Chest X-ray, AP view. Patient: 58 years old, sex M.
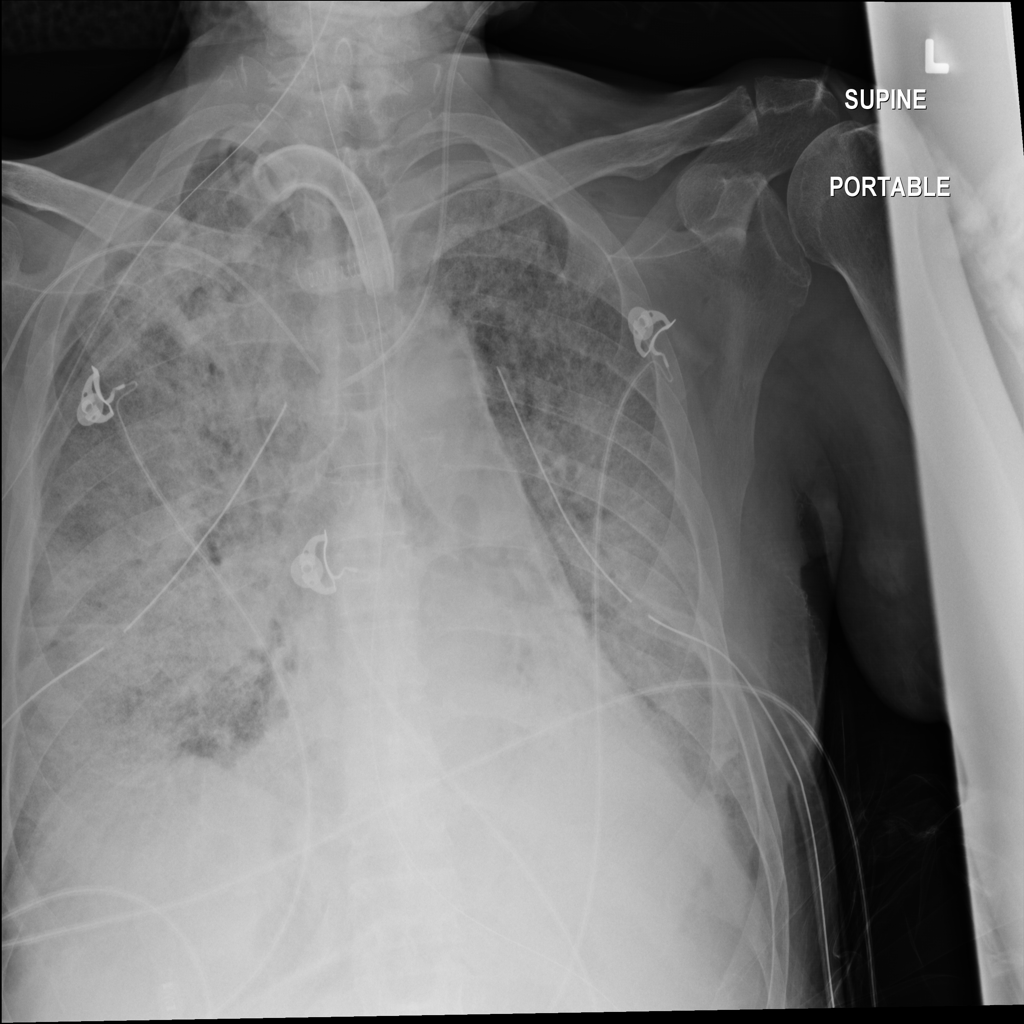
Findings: Edema, Infiltration, Pneumonia